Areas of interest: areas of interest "Golf Course"
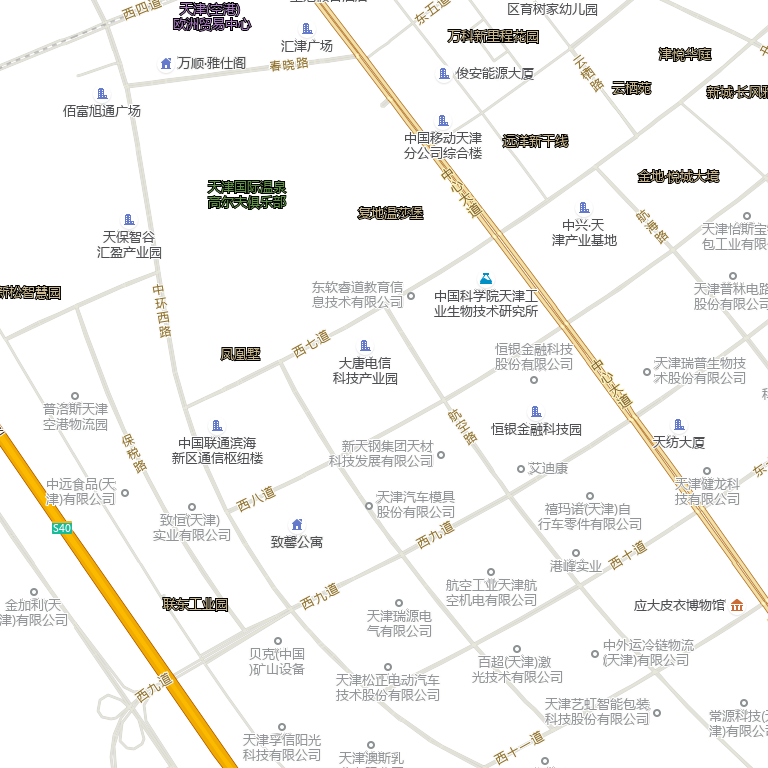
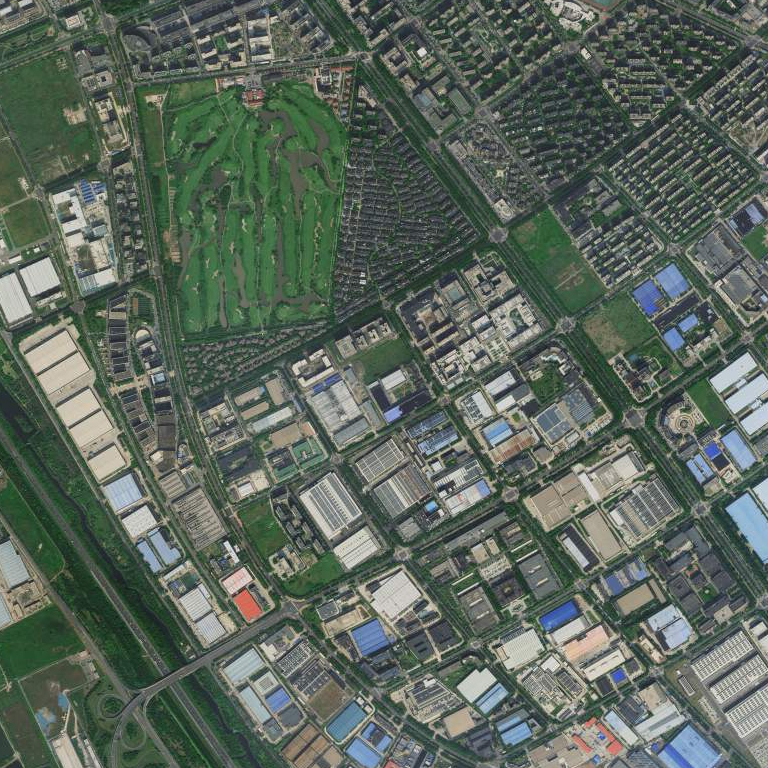